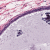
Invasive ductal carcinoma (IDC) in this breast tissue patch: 0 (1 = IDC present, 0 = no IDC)